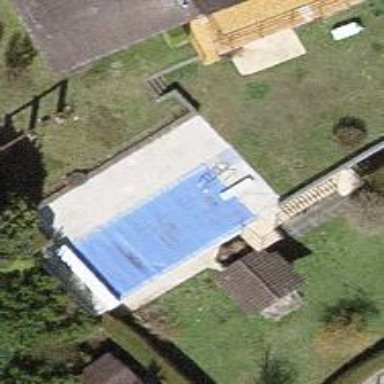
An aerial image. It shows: Swimming pool located in leisure land.